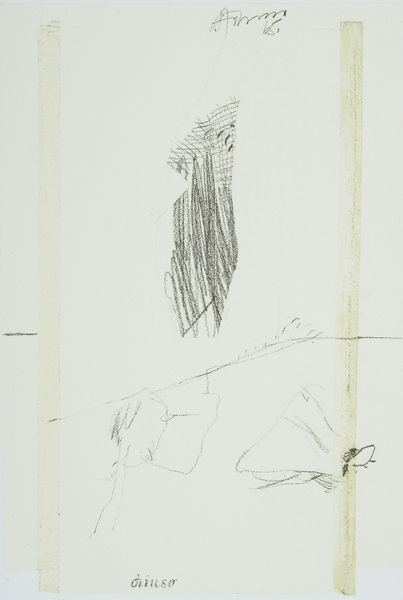
Titel: chiuso
Künstler: Gerhard Hoehme
Standort: Düsseldorf
Institution: Gerhard und Magarete Hoehme-Stiftung
Schlagwörter: schatten, weiß, gelb, grau, hell, raum, schwarz, skizze, zeichen, zeichnung, malerei, rahmen, signatur, boden, figur, kind, blatt, schrift, papier, italien, studie, moderne, abstrakt, fläche, modern, formen, grafik, linien, streifen, geschlossen, striche, abstraktion, surrealismus, unterschrift, linie, form, schwarz-weiss, schraffur, radierung, strich, bleistift, stift, zeichnen, picasso, frei, objekte, graphit, straffur, dumm, silberstift, grafit, höhlenmalerei, kritzelei, papierarbeit, scan, gekrakel, aussage, chiuso, diuso, gekriggel, grattage, klebestreifen, krakelure, tesa